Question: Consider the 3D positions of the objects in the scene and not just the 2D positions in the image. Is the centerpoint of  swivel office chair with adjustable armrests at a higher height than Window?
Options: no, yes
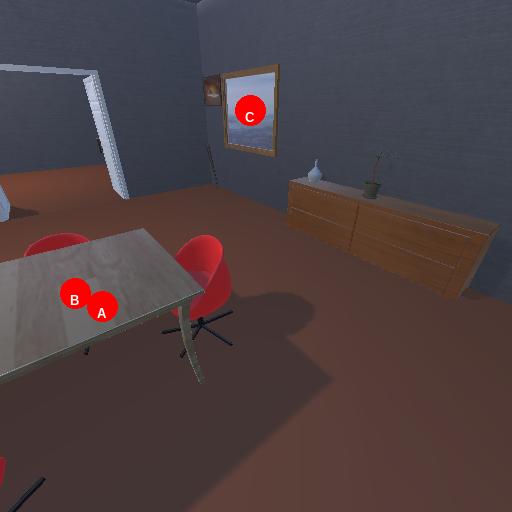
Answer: no